Field crop: maize
Growth stage: 2
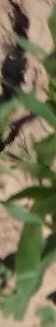
Species: maize